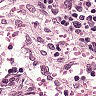
Metastatic tissue present: no